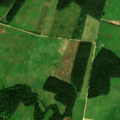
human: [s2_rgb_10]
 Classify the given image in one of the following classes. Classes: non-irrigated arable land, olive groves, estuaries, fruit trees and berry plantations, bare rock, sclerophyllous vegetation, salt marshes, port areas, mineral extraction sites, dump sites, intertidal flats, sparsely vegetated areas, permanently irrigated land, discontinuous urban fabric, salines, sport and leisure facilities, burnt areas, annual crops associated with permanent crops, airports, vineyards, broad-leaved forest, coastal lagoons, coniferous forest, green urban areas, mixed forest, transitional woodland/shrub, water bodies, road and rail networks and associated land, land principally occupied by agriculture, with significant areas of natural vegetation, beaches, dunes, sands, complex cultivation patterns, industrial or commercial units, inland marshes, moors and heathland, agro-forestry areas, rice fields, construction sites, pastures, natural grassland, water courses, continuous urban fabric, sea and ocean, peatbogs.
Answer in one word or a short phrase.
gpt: non-irrigated arable land, pastures, complex cultivation patterns, land principally occupied by agriculture, with significant areas of natural vegetation, broad-leaved forest, coniferous forest, mixed forest